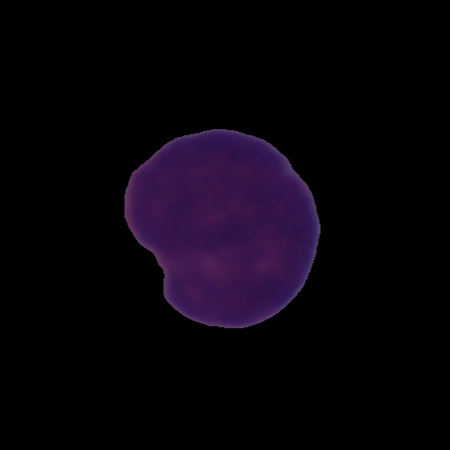
Label: cancer